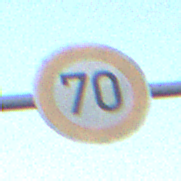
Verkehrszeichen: Geschwindigkeit70
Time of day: SunriseSunset
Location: Outdoor (Nature)
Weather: Clear
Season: NotSpecified
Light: Natural